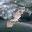
Label: 1